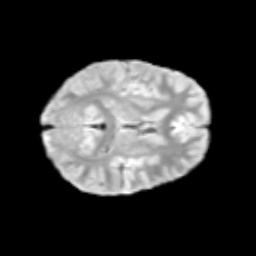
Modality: T2w
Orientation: axial
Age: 12
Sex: male
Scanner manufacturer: siemens
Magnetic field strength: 3 T
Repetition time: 3.8 s
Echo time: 0.07 s